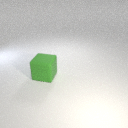
large green rubber cube